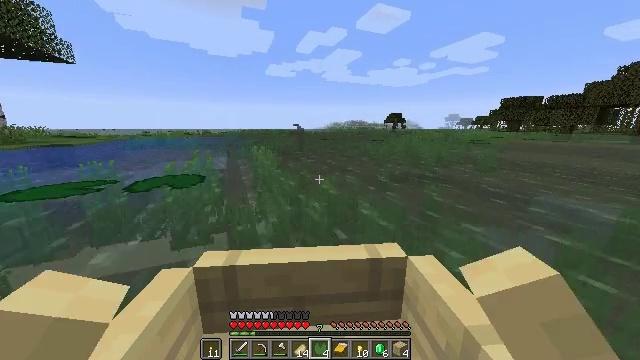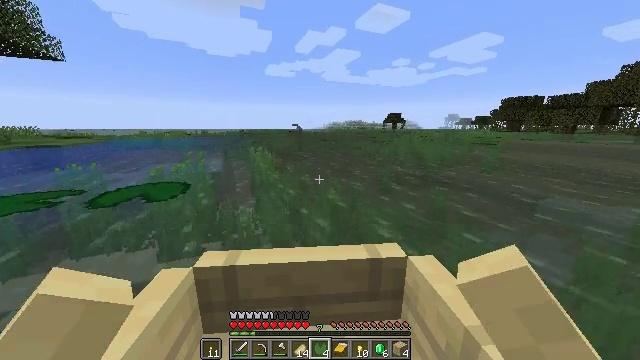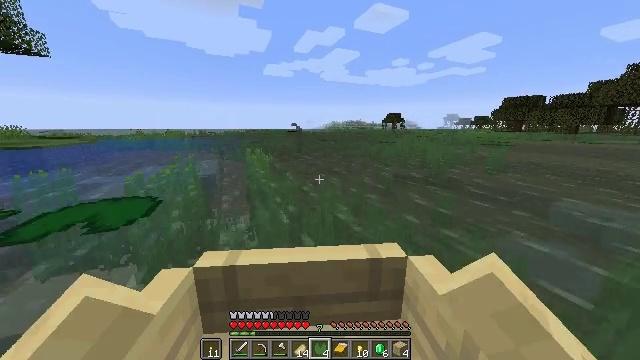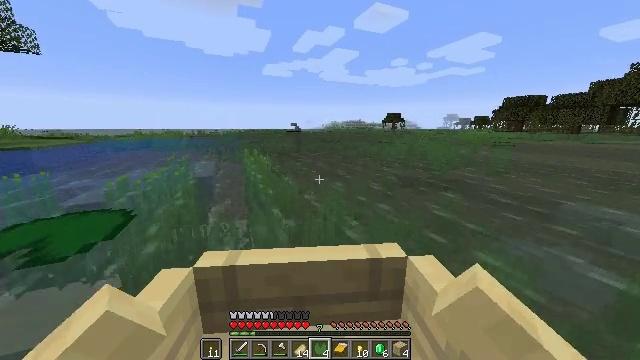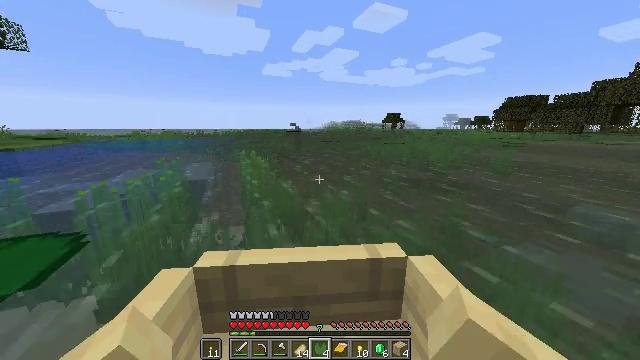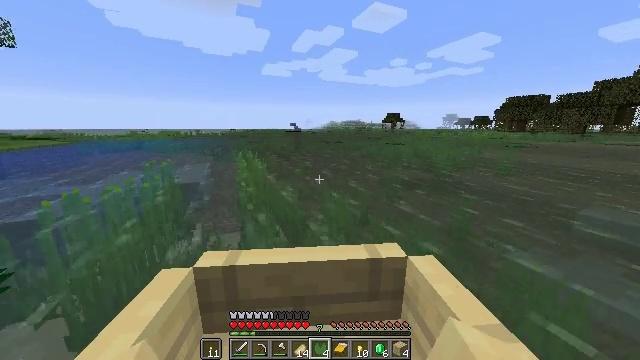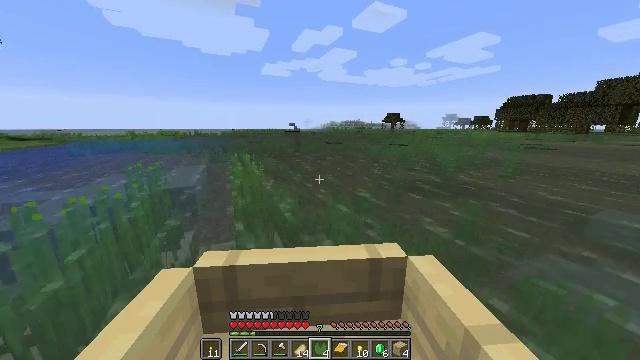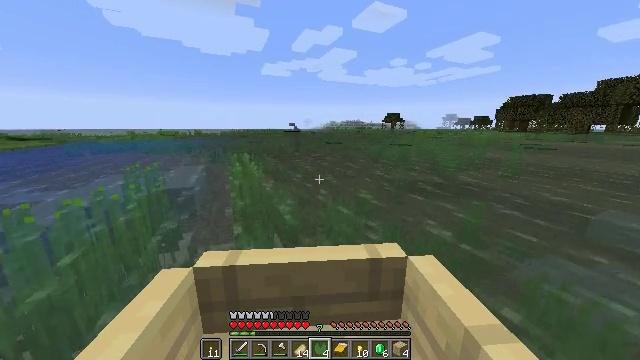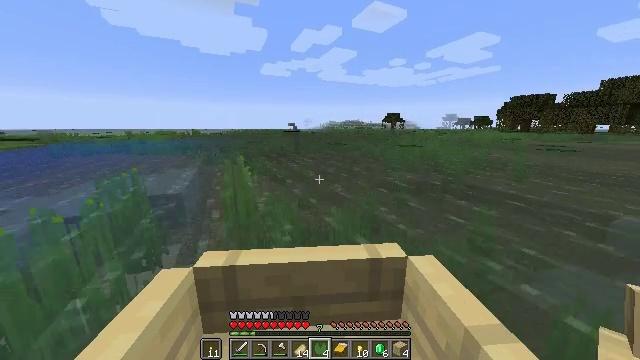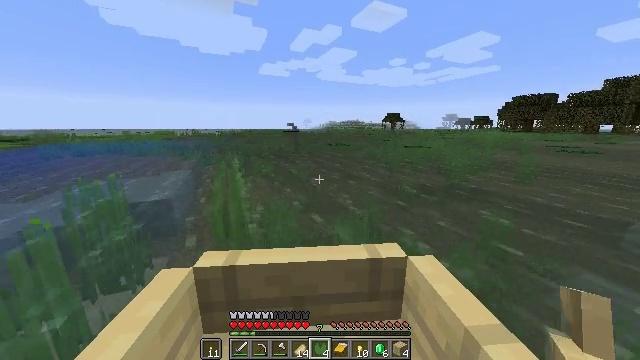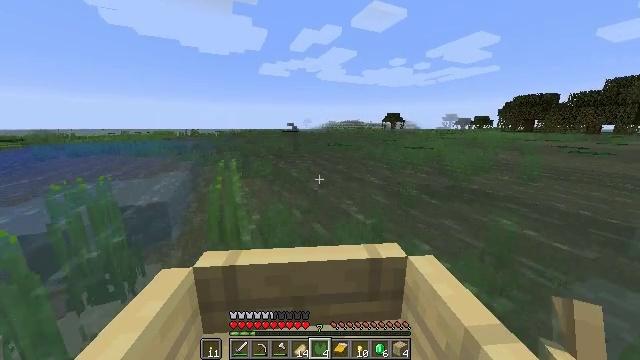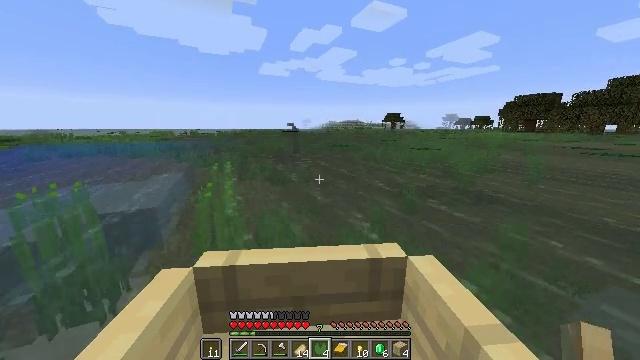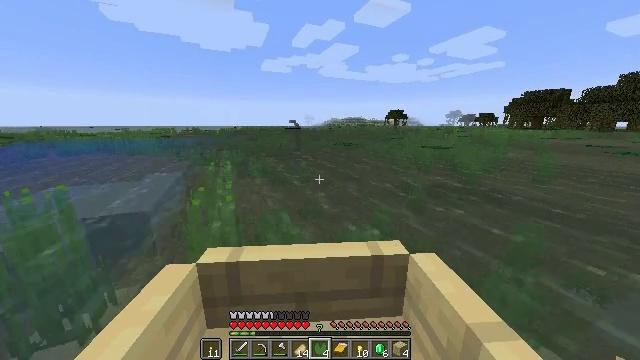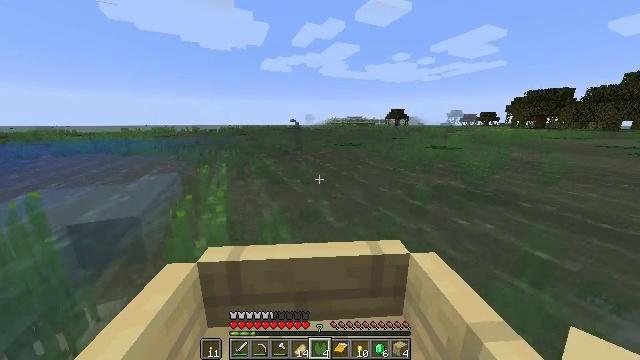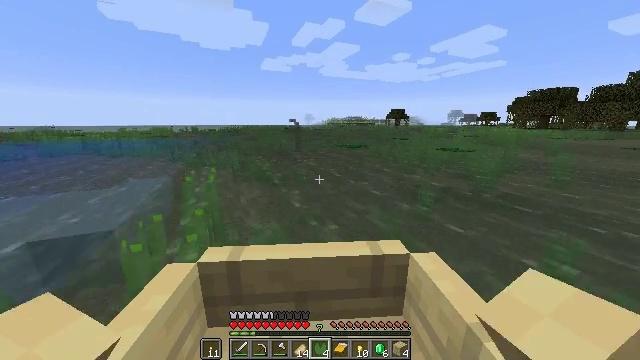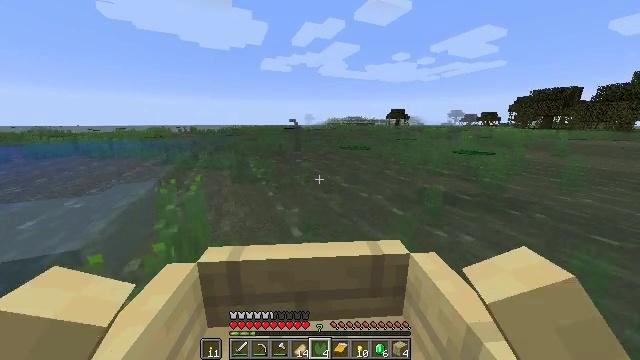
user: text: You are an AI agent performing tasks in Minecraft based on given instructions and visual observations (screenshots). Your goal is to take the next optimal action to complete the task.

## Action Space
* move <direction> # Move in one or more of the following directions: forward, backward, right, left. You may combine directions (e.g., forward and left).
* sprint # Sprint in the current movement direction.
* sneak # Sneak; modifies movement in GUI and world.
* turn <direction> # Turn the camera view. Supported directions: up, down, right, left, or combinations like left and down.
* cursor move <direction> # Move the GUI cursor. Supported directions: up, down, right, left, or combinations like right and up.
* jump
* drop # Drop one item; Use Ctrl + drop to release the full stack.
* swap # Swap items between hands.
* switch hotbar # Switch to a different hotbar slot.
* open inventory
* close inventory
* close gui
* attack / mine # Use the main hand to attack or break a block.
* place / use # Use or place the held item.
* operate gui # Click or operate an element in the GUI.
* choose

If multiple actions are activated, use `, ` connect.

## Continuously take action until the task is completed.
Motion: motion action
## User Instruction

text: Drop a lily pad.
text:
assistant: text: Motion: move forward, sprint
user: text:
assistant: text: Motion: move forward, sprint
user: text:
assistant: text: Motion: move forward, sprint
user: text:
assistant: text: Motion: move forward, sprint
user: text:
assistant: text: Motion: move forward, sprint
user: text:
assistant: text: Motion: move forward, sprint
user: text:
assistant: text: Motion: move forward, sprint
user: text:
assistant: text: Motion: move forward, sprint
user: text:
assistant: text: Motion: move forward, sprint
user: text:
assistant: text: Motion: move forward, sprint
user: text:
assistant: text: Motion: move forward, sprint
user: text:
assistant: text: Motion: move forward, sprint
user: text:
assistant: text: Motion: move forward, sprint
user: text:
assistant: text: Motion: move forward, sprint
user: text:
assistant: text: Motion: move forward, sprint
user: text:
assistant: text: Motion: move forward, sprint
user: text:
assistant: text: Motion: move forward, sprint
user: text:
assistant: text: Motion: move forward, sprint
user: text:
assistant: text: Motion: move forward, sprint
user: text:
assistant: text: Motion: move forward, sprint
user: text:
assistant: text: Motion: move forward, sprint
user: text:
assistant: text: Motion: move forward, sprint
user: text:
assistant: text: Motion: move forward, sprint
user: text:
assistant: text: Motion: move forward, sprint
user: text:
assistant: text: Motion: move forward, sprint
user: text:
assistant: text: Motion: move forward, sprint
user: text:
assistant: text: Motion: move forward, sprint
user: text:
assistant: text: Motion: move forward, sprint
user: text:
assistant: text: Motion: move forward, sprint
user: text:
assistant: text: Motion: move forward, sprint